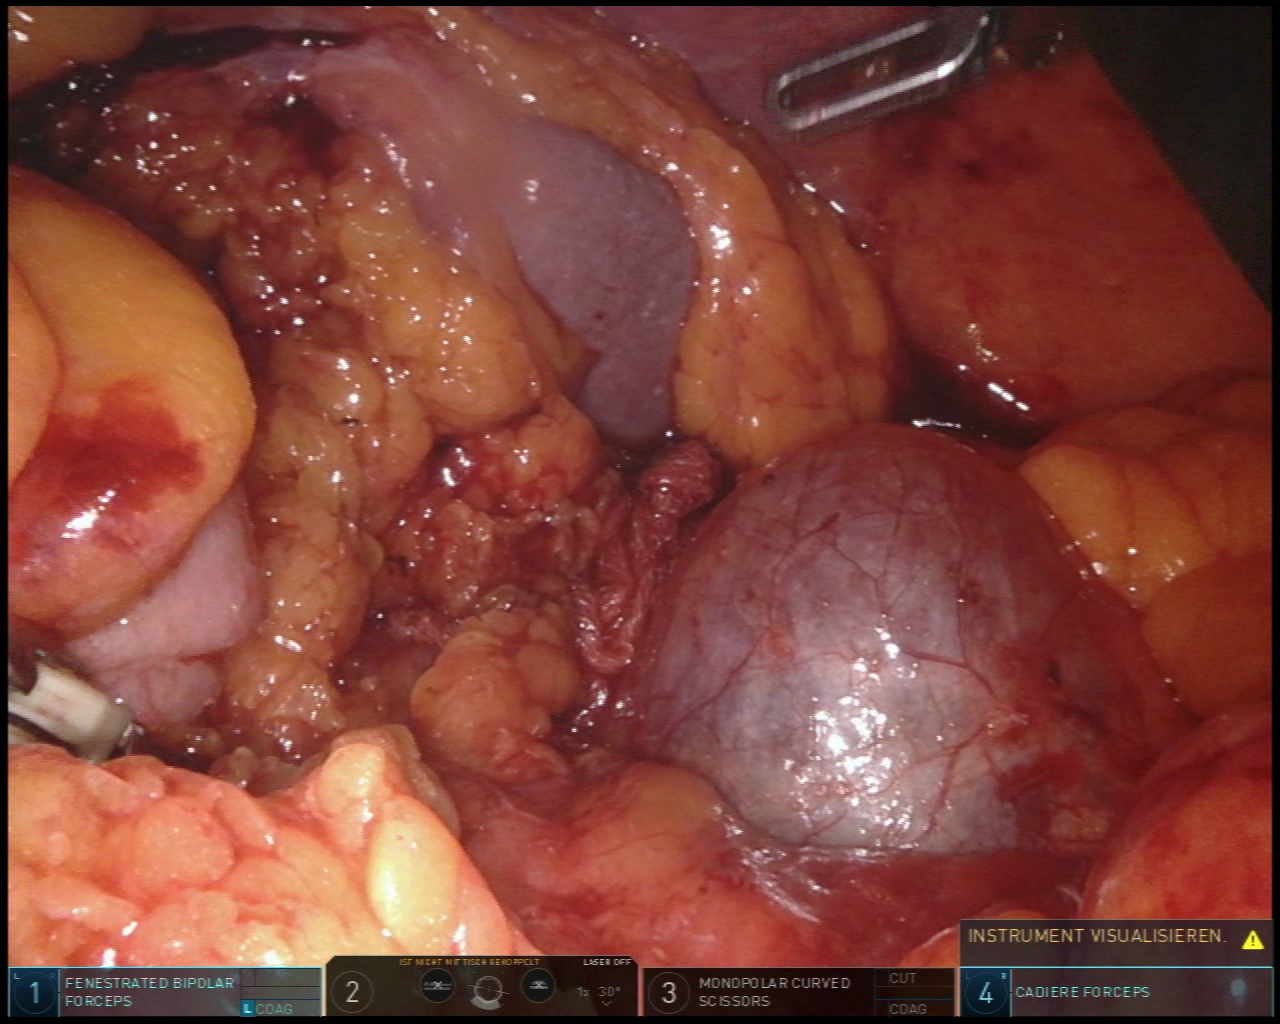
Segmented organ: spleen
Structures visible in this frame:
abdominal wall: yes
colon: yes
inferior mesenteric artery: no
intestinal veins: no
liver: no
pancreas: no
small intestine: no
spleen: yes
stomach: no
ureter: no
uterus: no
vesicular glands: no